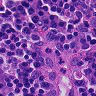
Metastatic tissue present: no